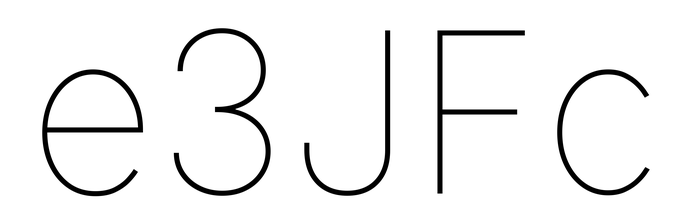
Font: Inter_Thin